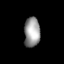
Tissue: lung
Cell type: Epithelial cells
Senescence score: 0.194
Nuclear area (px): 464
Mean DAPI intensity: 152.647